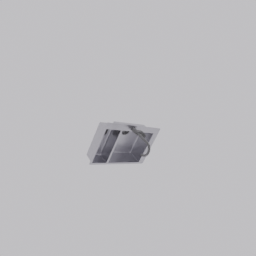
Label: appliances